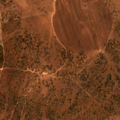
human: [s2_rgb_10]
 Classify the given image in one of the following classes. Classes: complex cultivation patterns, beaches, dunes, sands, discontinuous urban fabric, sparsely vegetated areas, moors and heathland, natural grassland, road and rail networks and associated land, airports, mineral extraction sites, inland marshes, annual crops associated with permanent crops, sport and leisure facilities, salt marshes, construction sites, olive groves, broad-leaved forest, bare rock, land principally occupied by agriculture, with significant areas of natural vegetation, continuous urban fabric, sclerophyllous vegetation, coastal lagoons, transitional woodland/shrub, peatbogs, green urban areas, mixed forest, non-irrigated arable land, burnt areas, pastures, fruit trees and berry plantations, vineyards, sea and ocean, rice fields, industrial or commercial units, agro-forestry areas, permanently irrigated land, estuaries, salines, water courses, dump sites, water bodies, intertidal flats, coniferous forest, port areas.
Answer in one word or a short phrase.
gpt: permanently irrigated land, agro-forestry areas, transitional woodland/shrub, water bodies